Field crop: maize
Growth stage: 2
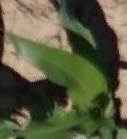
Species: maize